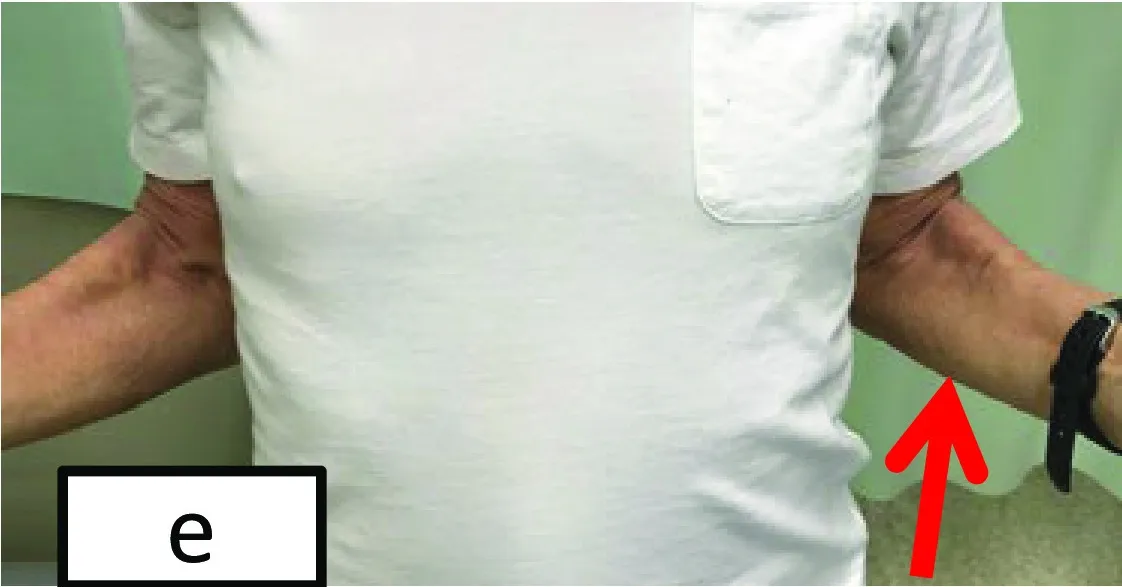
Recovery of range of motion at 2 months after the final operation. D) Internal rotation to L5.
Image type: medical_photograph (skin_photograph)